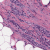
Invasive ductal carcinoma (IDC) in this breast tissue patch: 1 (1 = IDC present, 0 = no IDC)